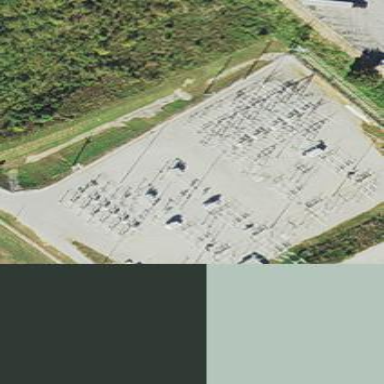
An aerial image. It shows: Power substation.